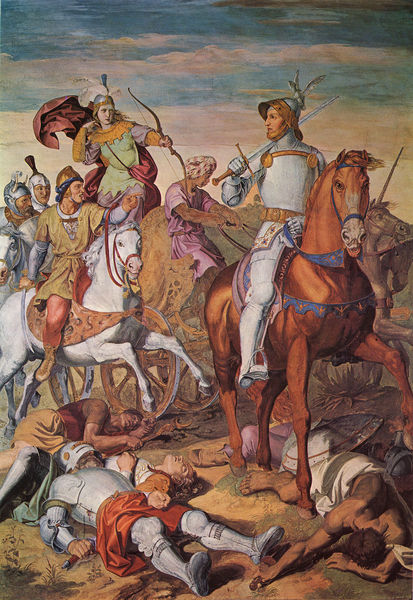
Titel: Rinaldo e Armida, Rinaldo und Armida
Künstler: Josef von Führich
Standort: Roma
Institution: Casa Massimo
Schlagwörter: angriff, blau, dunkel, himmel, kampf, mann, nackt, schatten, umhang, weiß, wolken, gelb, grün, menschen, ocker, sand, sitzen, bewegung, braun, bunt, finger, frau, hell, licht, männer, orange, schwarz, gras, rot, tuch, wiese, wolke, beige, silber, tod, tot, toter, vollbart, erde, feld, ferne, hügel, natur, boden, gewand, gold, tücher, blatt, rosa, karren, pferd, pferde, reiter, räder, beine, hellblau, reiten, reiterin, ritt, sattel, zaumzeug, zügel, kauern, liegen, bogen, schwer, lila, violett, rad, wagen, krieg, schlacht, wetter, historienbild, lanze, soldaten, muskeln, glänzend, metall, zeigen, flieder, regen, muskulös, schild, lendentuch, orient, orientalisch, militär, schilder, schwert, schwerter, säbel, leichen, tote, verletzt, verletzte, staub, helm, allegorie, mythologie, göttin, ritter, feldzug, rüstung, schimmel, hufen, helme, harnisch, fuchs, sklave, springen, nüstern, amazone, mittelalter, märchen, wams, krieger, historiengemälde, brauner, zaum, kreuzzug, ritterrüstung, himel, opfer, speer, streitwagen, lindgrün, schütze, gefallene, tunika, turban, pfeil, sieger, gefallen, diana, schlachtfeld, geleit, bogenschütze, reiterkampf, troja, schacht, schützen, beinkleid, ofer, mongolei, mongolen, oka, bewaffnung, bogenschützen, turnier, sulky, schimme, friedrich von schinkel, mytologisch, #tot, totre